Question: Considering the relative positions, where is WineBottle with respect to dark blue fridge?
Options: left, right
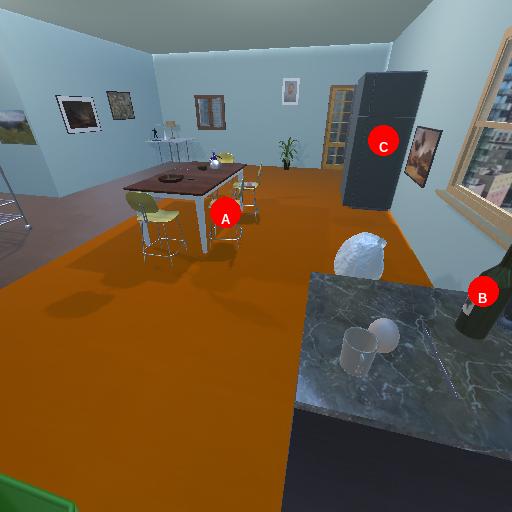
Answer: left